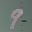
Label: 9